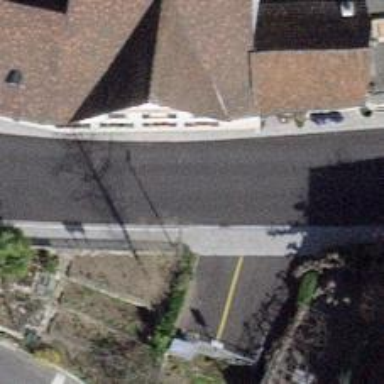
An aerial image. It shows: Paved tertiary road.